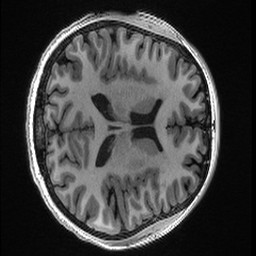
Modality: T1w
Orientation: axial
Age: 24
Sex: female